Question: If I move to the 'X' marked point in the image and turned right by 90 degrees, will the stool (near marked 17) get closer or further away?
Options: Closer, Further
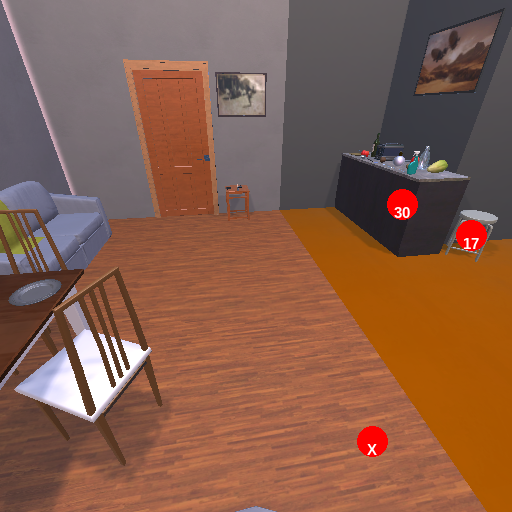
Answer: Closer